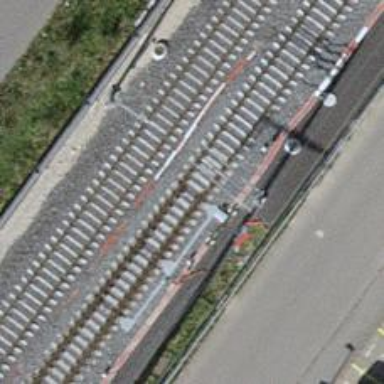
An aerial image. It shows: Railway switch.